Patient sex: M
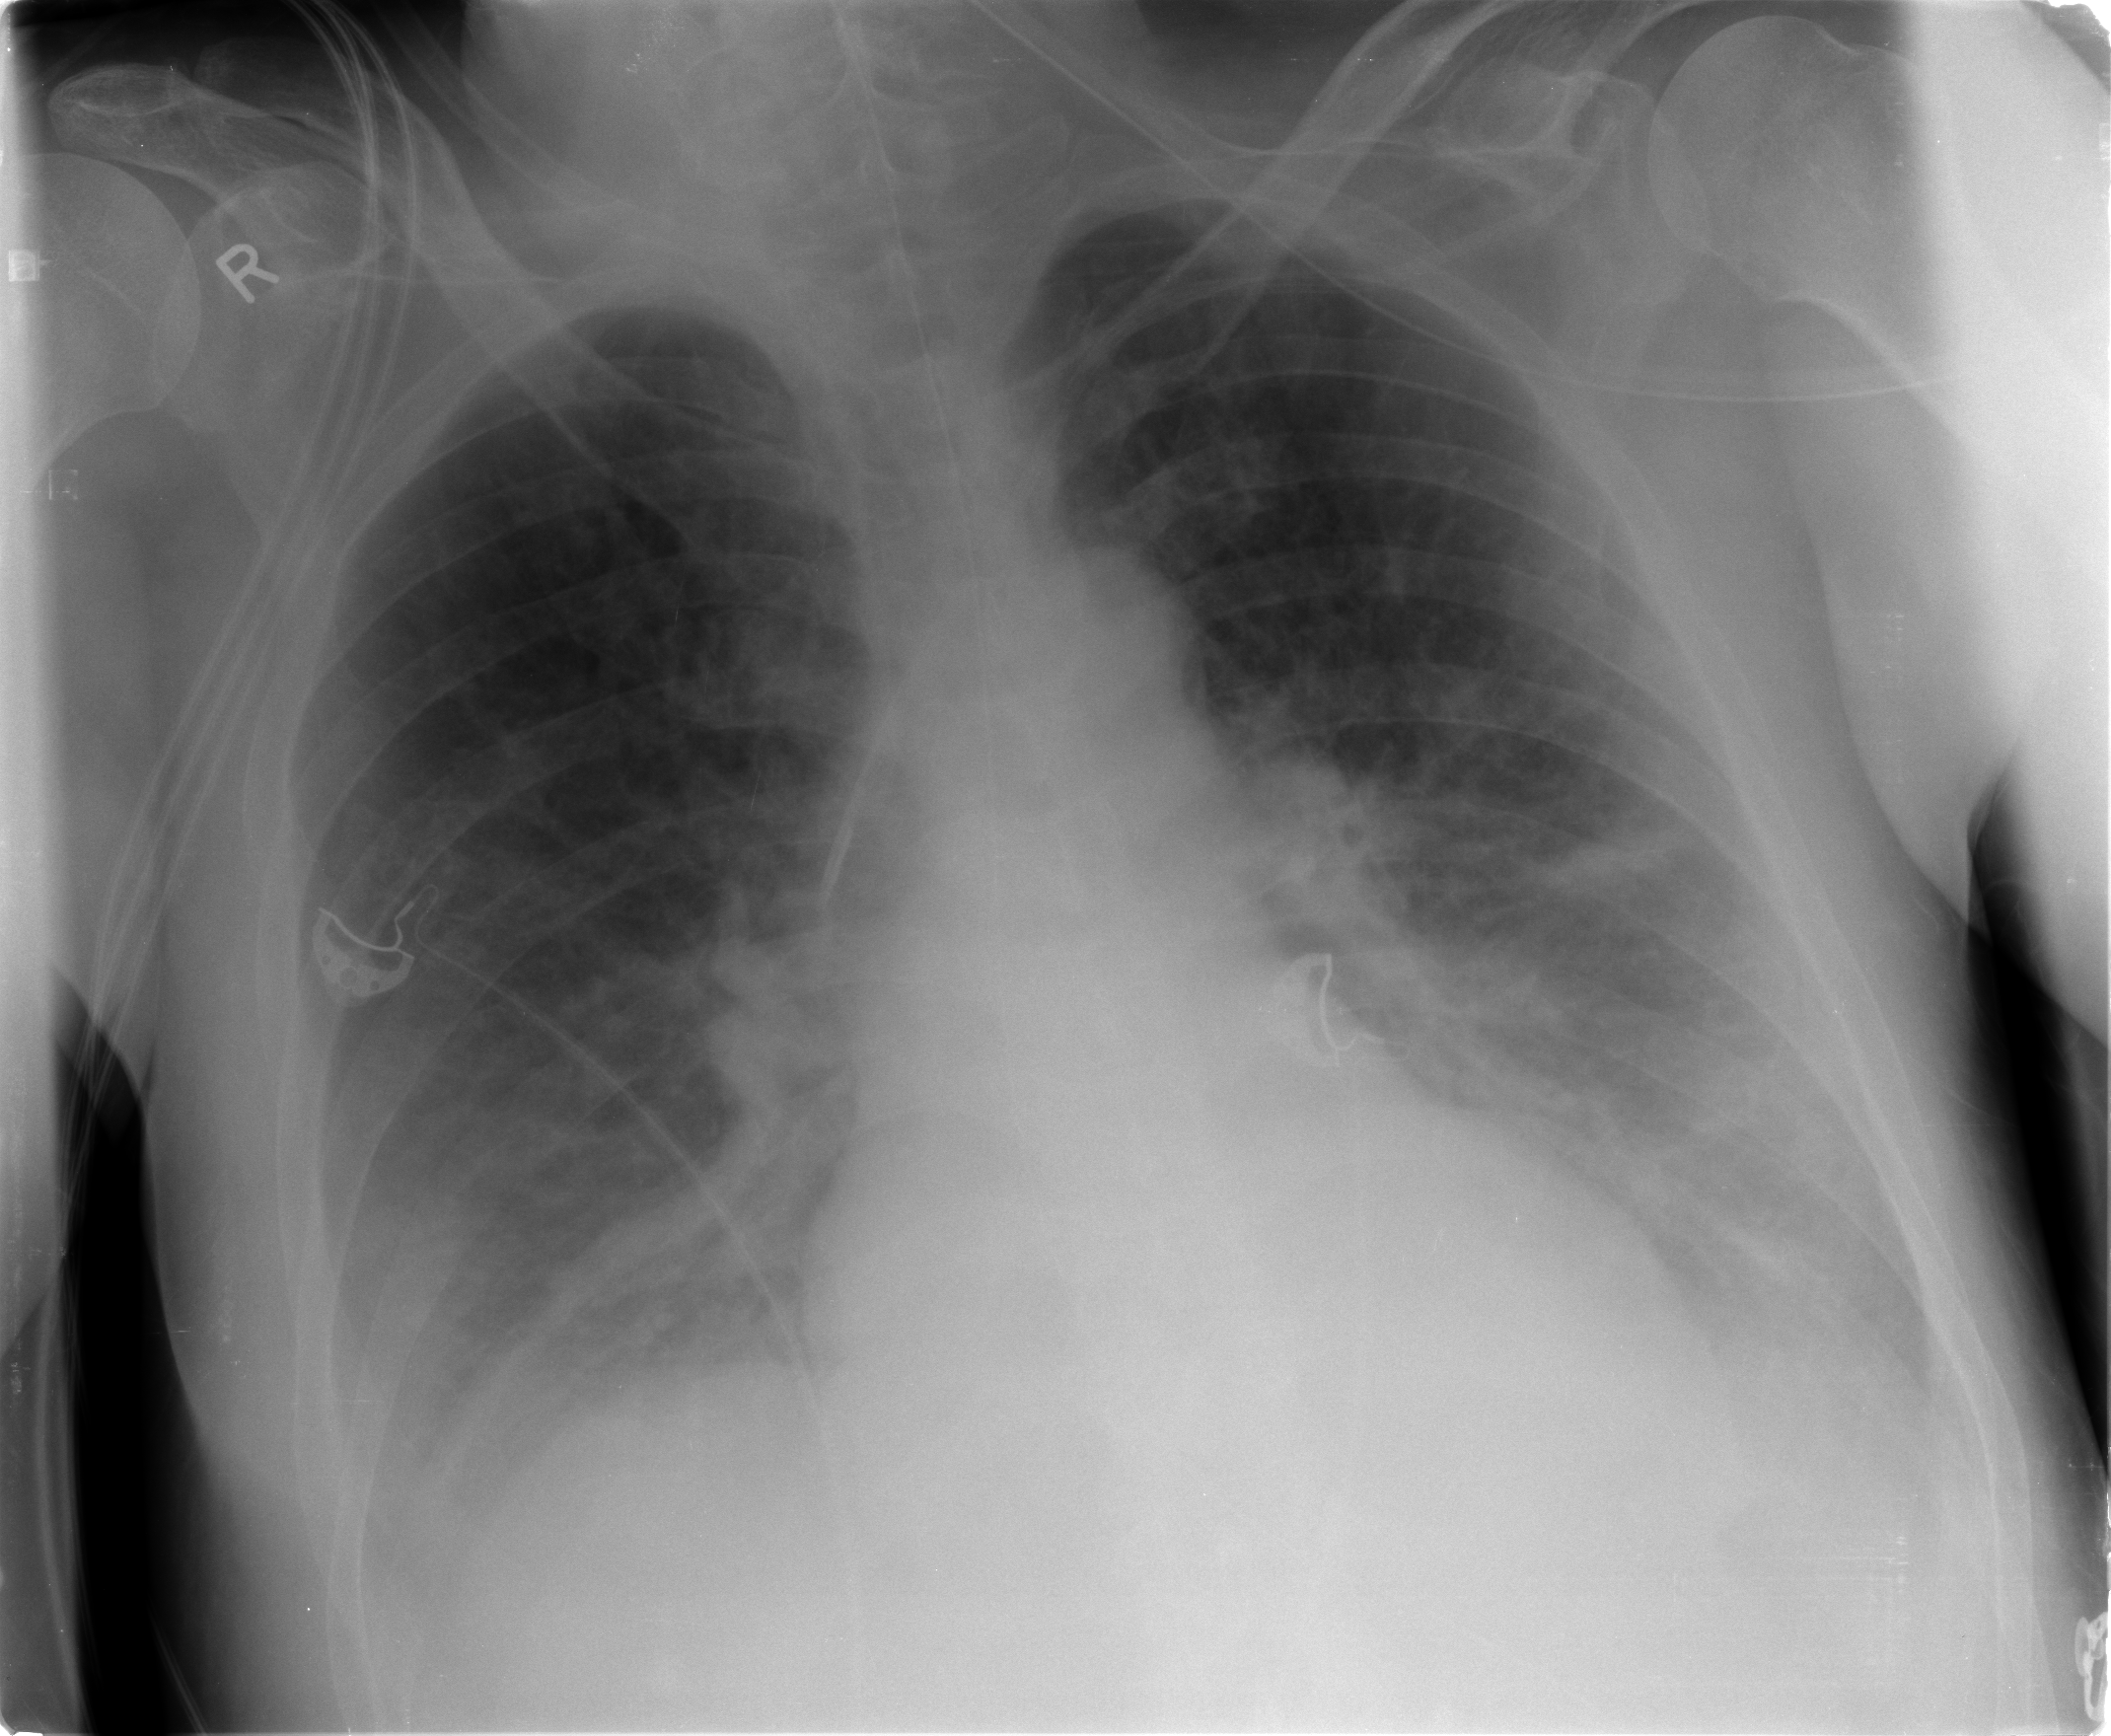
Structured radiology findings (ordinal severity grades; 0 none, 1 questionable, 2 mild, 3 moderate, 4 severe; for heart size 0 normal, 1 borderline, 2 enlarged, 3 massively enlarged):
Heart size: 0
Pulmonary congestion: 0
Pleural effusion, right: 3
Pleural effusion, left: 3
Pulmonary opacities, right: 2
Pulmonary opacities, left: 2
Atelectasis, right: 2
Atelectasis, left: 2